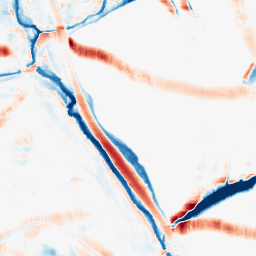
Category: morphological
Decomposition family: morphological_square
Decomposition parameters: operation: average
size: 20
Upsampling method: cubic_mitchell
Upsampling parameters: scale: 4
Upsampling scale: 4